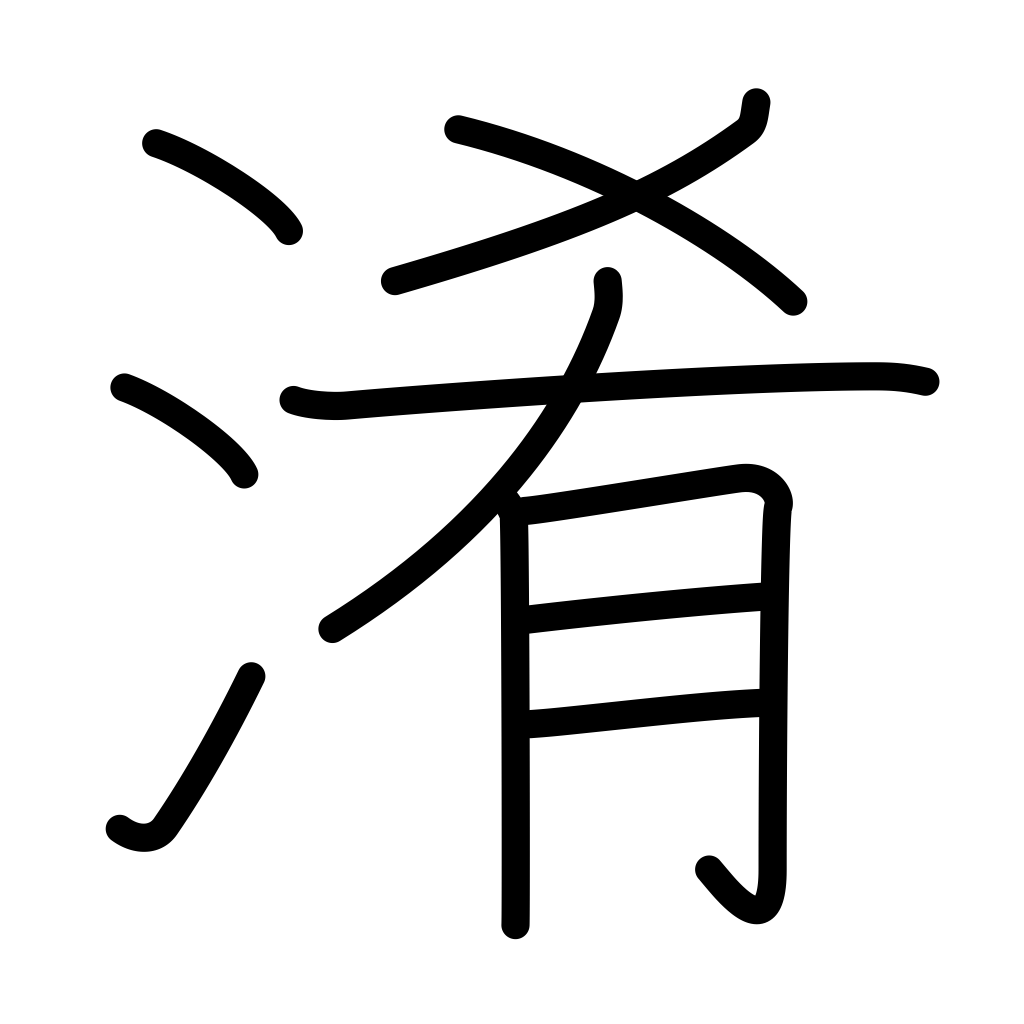
Meaning: turbidity, mixing